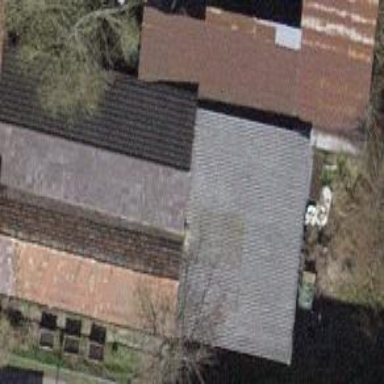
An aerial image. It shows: Shed.